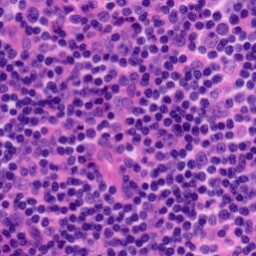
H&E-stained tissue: Tonsil